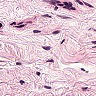
Metastatic tissue present: no